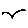
Label: bird